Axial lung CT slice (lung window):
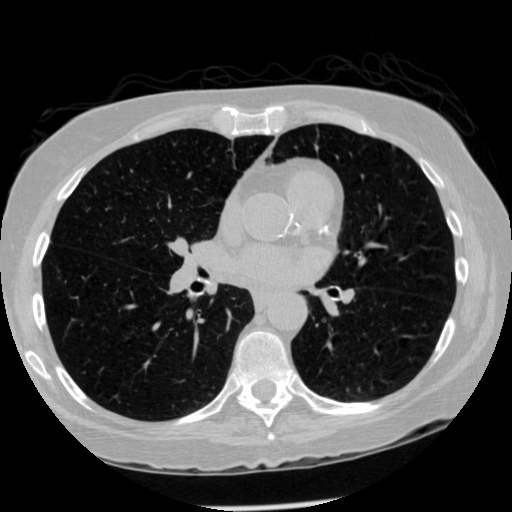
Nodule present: no